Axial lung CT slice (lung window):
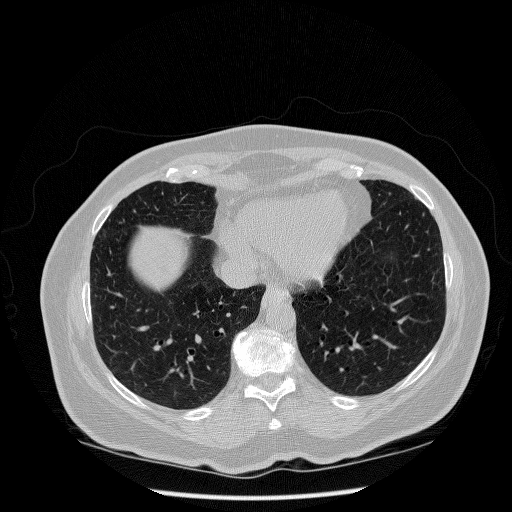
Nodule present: no